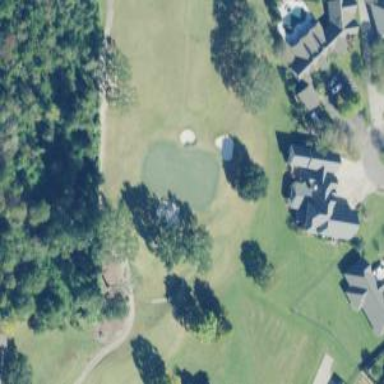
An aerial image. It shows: Golf hole.